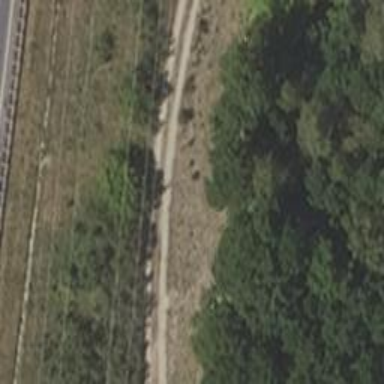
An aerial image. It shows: Sandy track road with grade4 tracktype.